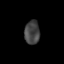
Tissue: skin
Cell type: Myeloid cells
Senescence score: 0.8228
Nuclear area (px): 352
Mean DAPI intensity: 67.915